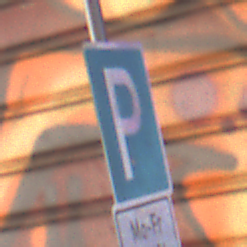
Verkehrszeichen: Parken
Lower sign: ZeitangabenMitBeschraenkungAufWochentage2
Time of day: MorningAfternoon
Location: Outdoor (Urban)
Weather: Clear
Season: NotSpecified
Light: Natural